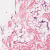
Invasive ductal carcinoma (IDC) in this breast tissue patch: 0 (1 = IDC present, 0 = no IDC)